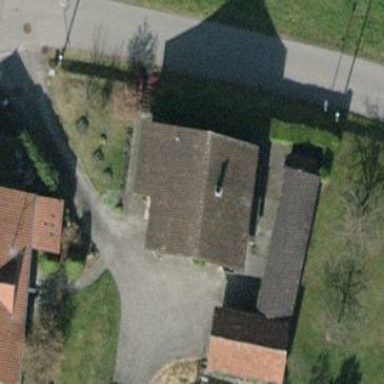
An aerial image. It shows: Detached building with gabled tile roof.